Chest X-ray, PA view. Patient: 70 years old, sex F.
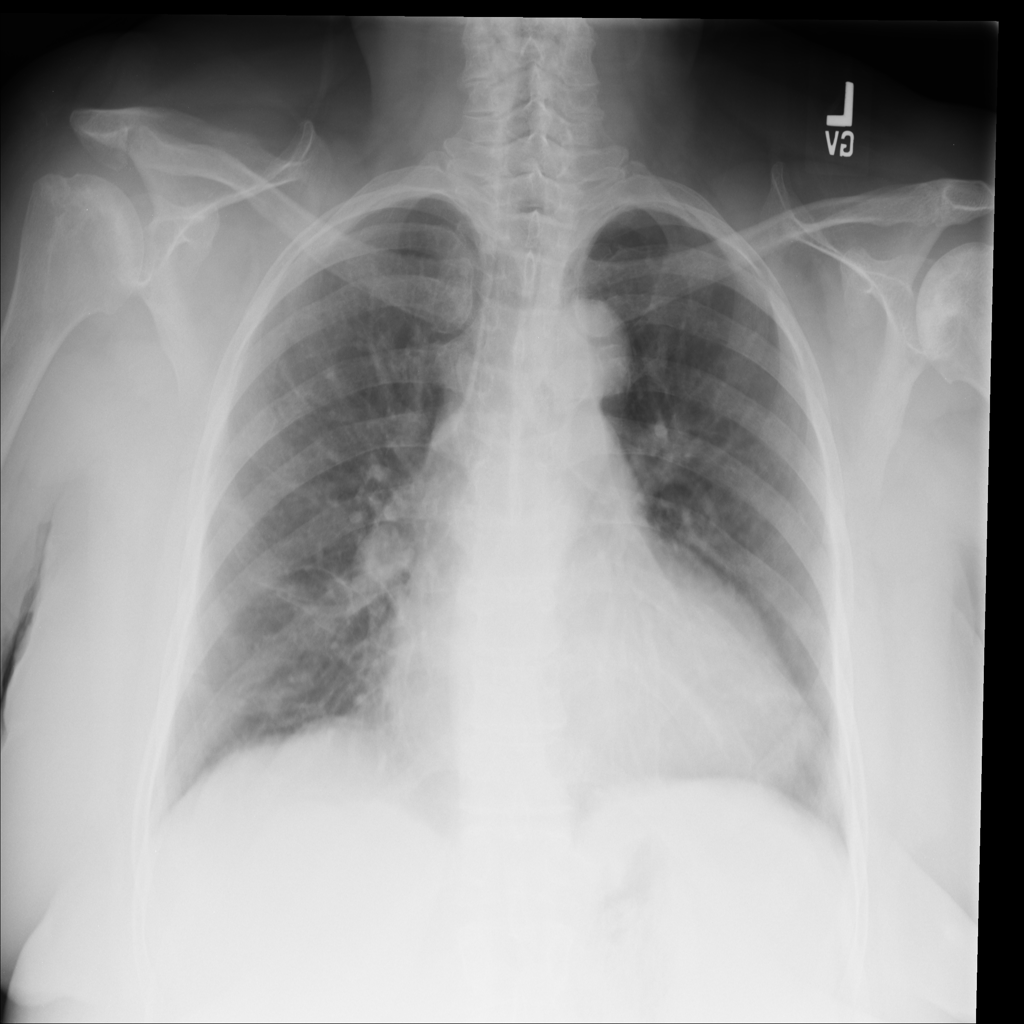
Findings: Cardiomegaly